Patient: sex F, age 48
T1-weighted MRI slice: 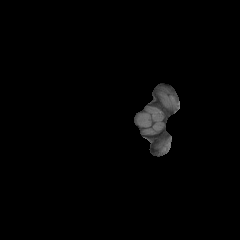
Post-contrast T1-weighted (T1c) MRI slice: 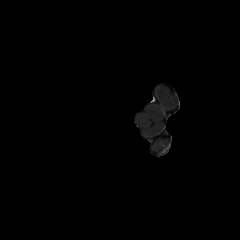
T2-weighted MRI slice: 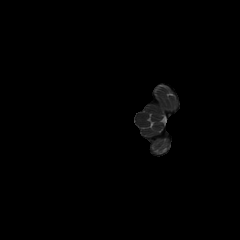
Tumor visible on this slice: no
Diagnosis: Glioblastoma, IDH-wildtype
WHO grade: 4